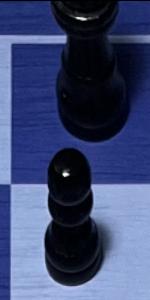
Label: Pawn_Black